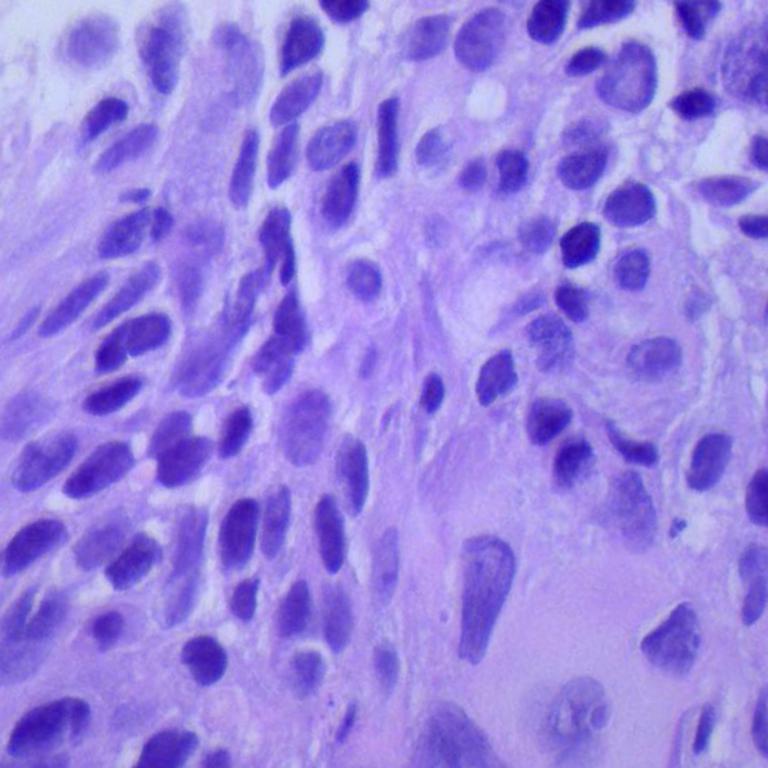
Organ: lung
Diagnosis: squamous carcinomas